Field crop: maize
Growth stage: 2
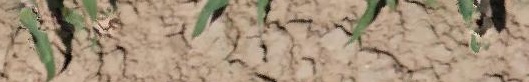
Species: maize